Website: home-depot
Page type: review-order
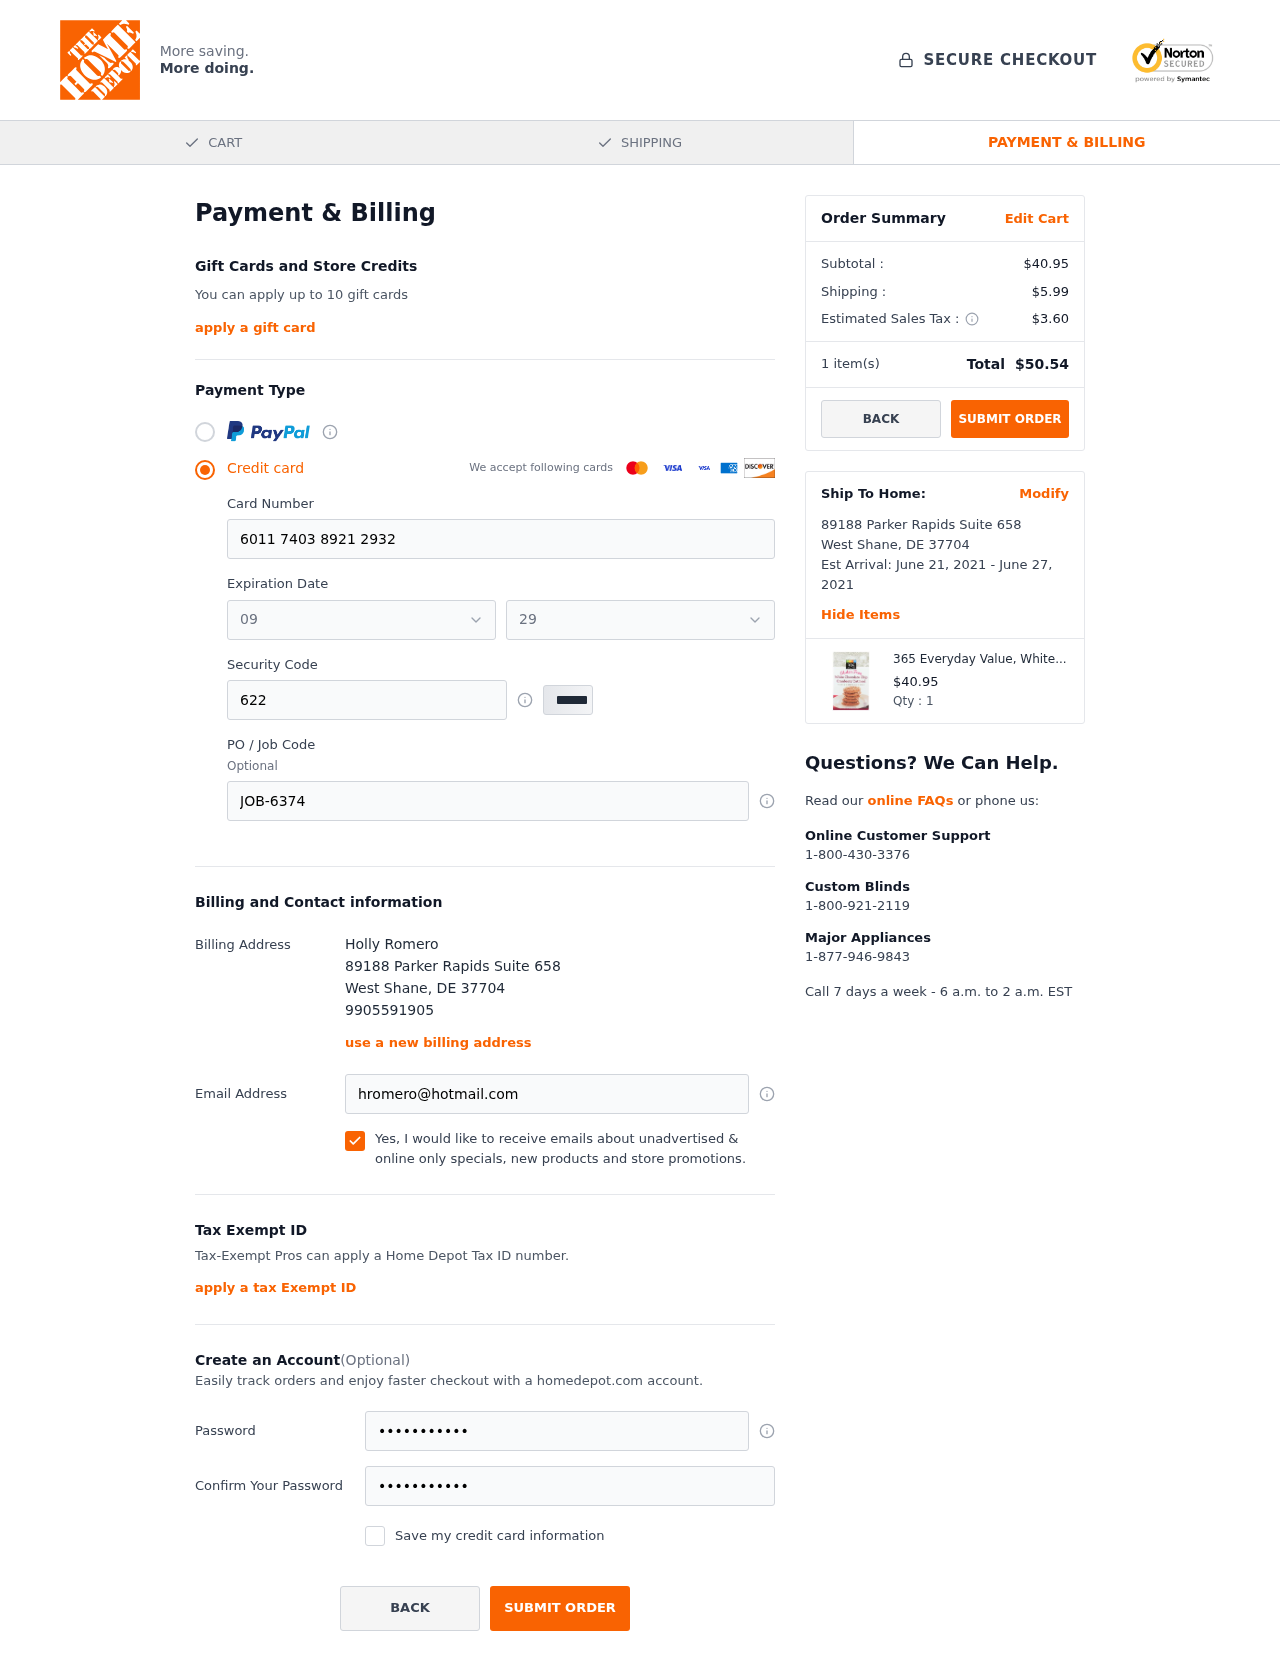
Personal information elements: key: PII_CARD_EXPIRY_MONTH
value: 09
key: PII_CARD_EXPIRY_YEAR
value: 29
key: PII_CITY
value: West Shane
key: PII_FULLNAME
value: Holly Romero
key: PII_PHONE
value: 9905591905
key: PII_POSTCODE
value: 37704
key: PII_STATE_ABBR
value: DE
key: PII_STREET
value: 89188 Parker Rapids Suite 658
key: PII_CARD_NUMBER
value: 6011 7403 8921 2932
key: PII_CARD_CVV
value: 622
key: PII_JOB_CODE
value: JOB-6374
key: PII_EMAIL
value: hromero@hotmail.com
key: PII_STREET2
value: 89188 Parker Rapids Suite 658
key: PII_POSTCODE2
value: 37704
Product elements: key: PRODUCT1_NAME
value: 365 Everyday Value, White Chocolate Chip Cranberry Oatmeal, Thin & Crispy Cookies, 7 oz
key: PRODUCT1_PRICE
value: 40.95
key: PRODUCT1_QUANTITY
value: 1
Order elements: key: ORDER_SUBTOTAL
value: $40.95
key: ORDER_SHIPPING_COST
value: $5.99
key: ORDER_TAX
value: $3.60
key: ORDER_NUM_ITEMS
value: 1
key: ORDER_TOTAL
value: $50.54
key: ORDER_SHIPPING_DATE
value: June 21, 2021
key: ORDER_DELIVERY_DATE
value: June 27, 2021